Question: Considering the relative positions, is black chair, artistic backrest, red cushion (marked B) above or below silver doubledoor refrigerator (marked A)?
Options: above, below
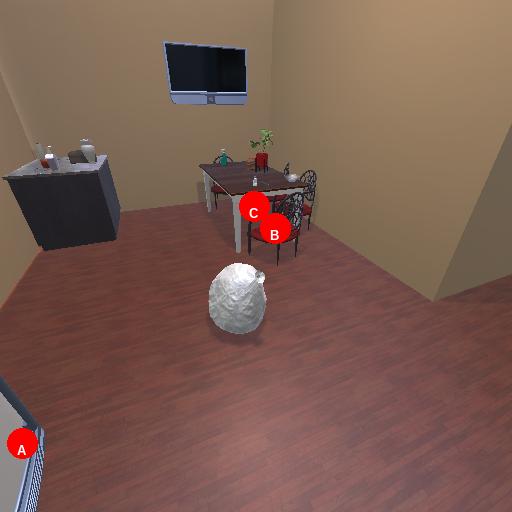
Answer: above